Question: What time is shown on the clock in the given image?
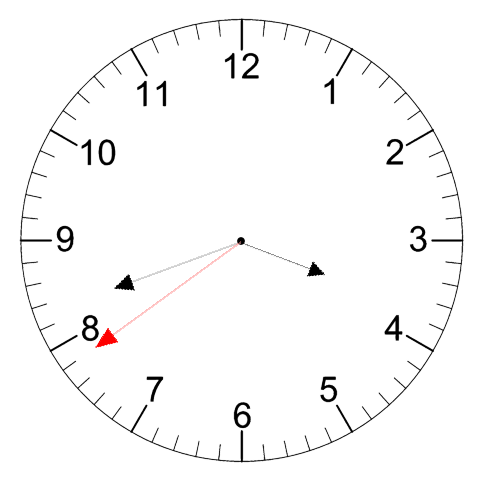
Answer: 03:41:39